Question: I have a Google Cloud VM instance, but I overlooked setting the Storage permission to read-write when creating it.
Now further down the line, I'm looking to experiment with cloud storage, but my instance is read-only.
How can this be changed? I understand it may be possible by relaxing the storage buckets policy, but I'd prefer my instance had write access to all future project buckets.
I presume there is an option in gcloud to change the devstorage parameter?

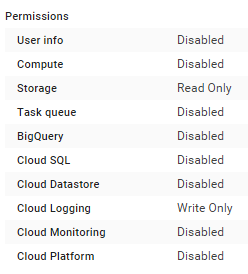
Answer: You can update the permissions of your VM instance now but only when it is shut down. Check the following documentation:
<URL>
If you want to update the API permissions for the kuberntes clusters VM instance then you cannot do that unless you create a new cluster and give the API access to the nodes associated with the clusters.